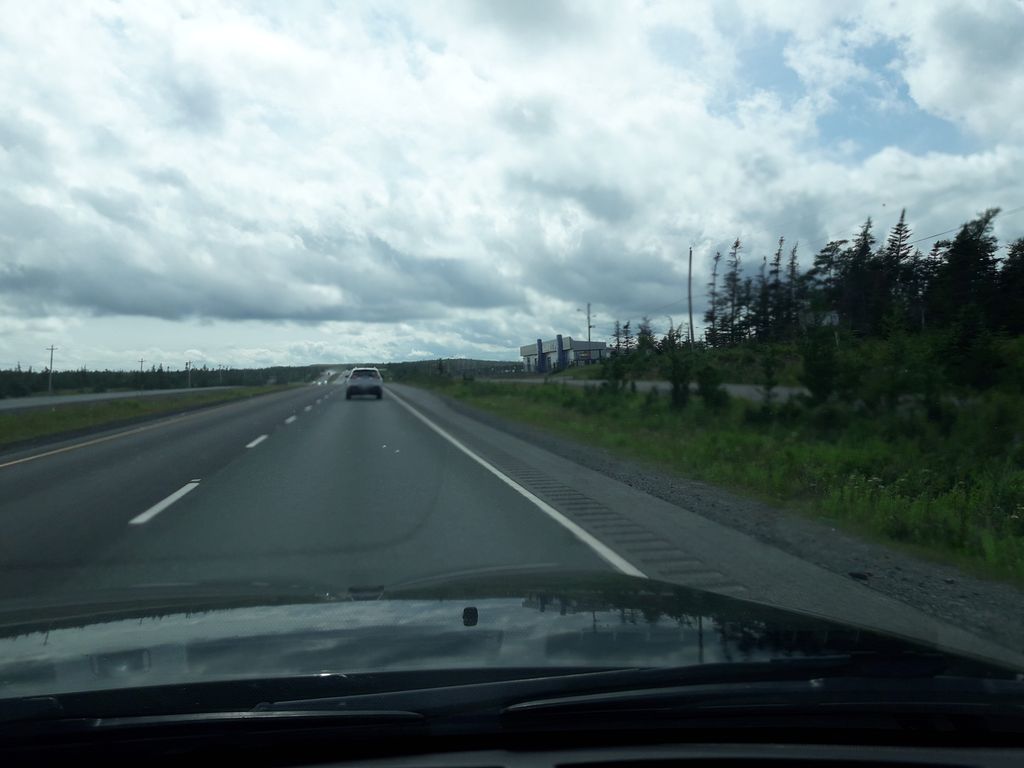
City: st_johns